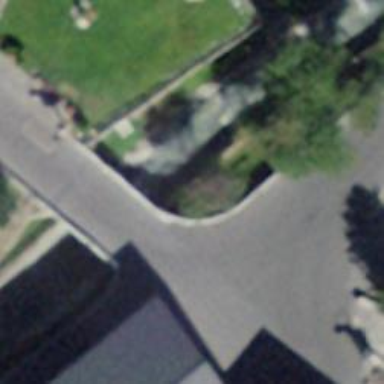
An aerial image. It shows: Pedestrian bridge with asphalt surface.